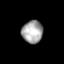
Tissue: skin
Cell type: Epithelial cells
Senescence score: 0.8318
Nuclear area (px): 470
Mean DAPI intensity: 162.794